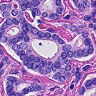
Metastatic tissue present: yes